Question: I'm trying to export contacts from my dad's old Nokia phone into an iPhone. Their old software Nokia PC Suite can export those contacts into CSV and into pure text which is formatted like this:
'''
First Name: ...
Last Name: ...
Phone: ...
First Name: ...
Last Name: ...
Phone: ...
...
'''
Note#1: Sometimes there isn't , just and . They are spaced out with line break.
The problem with CSV is that the encoding is messed up and I can't find out what it is. I would like to know how can I export the contacts into the CSV or even vCard from this pure text.
Expected result:
'''
First Name | Last Name | Phone
FirstName1 | LastName1 | #####1
FirstName2 | LastName2 | #####2
FirstName3 | LastName3 | #####3
'''
: Note #2: There are over 600 contacts.
:
'
Here's an example. Left side is source, right side is how I need it for the CSV file. BTW don't mind those "A"s, it's just a priority thing that my father uses...
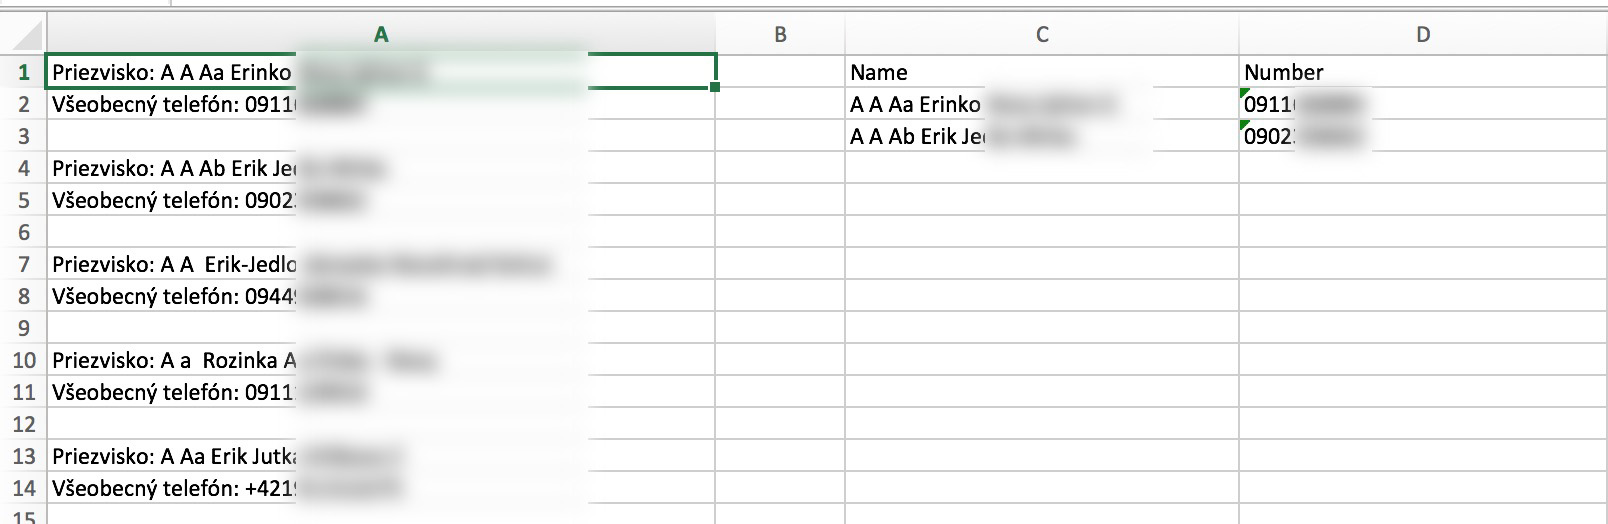
Answer: I figured a way to get it done without a VBA macro/UDF.
It's one basic formula, with a slight change per column.
Here's the layout I tested with:
<URL>
So, with your data starting in A1, and with a break between each "block", you can do this in 'C2':
'=RIGHT(OFFSET($A1,(ROW()-2)*3,0),LEN(OFFSET($A1,(ROW()-2)*3,0))-SEARCH(":",OFFSET($A1,(ROW()-2)*3,0)))' and drag .
Then, use that same formula in 'D2', except change '$A1' to '$A2' wherever '$A1' appears.
In 'E2', same formula, but change '$A1' to '$A3' each time '$A1' appears and drag down.
Edit: Or, you can place this in 'C2', and drag over and down. It's one formula that doesn't need to be edited each column:
'''
=RIGHT(OFFSET(INDIRECT("$A"&ROW()-1+COLUMN()-3),(ROW()-2)*3,0),LEN(OFFSET(INDIRECT("$A"&ROW()-1+COLUMN()-3),(ROW()-2)*3,0))-SEARCH(":",OFFSET(INDIRECT("$A"&ROW()-1+COLUMN()-3),(ROW()-2)*3,0)))
'''